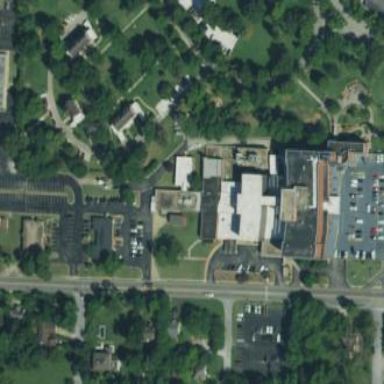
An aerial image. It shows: Commercial building that houses clinic providing healthcare services.